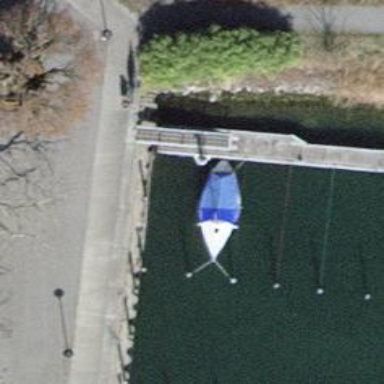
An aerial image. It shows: Man-made pier.